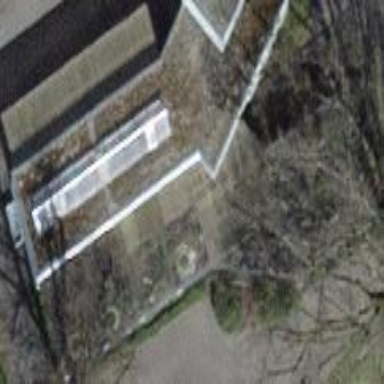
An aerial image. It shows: Aviary in the zoo.